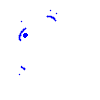
Particle: electron